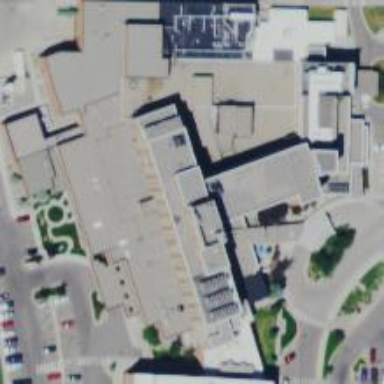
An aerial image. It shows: Hospital building with flat roof.